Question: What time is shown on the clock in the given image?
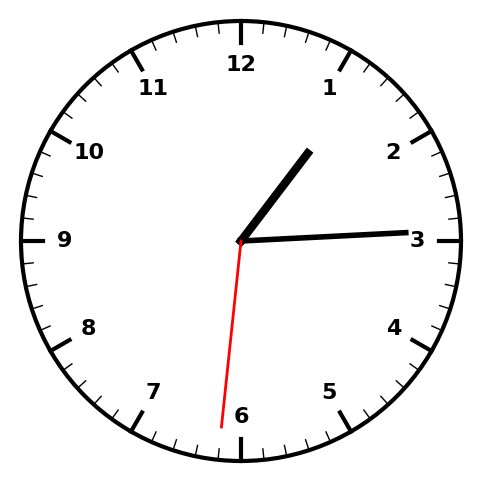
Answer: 01:14:31